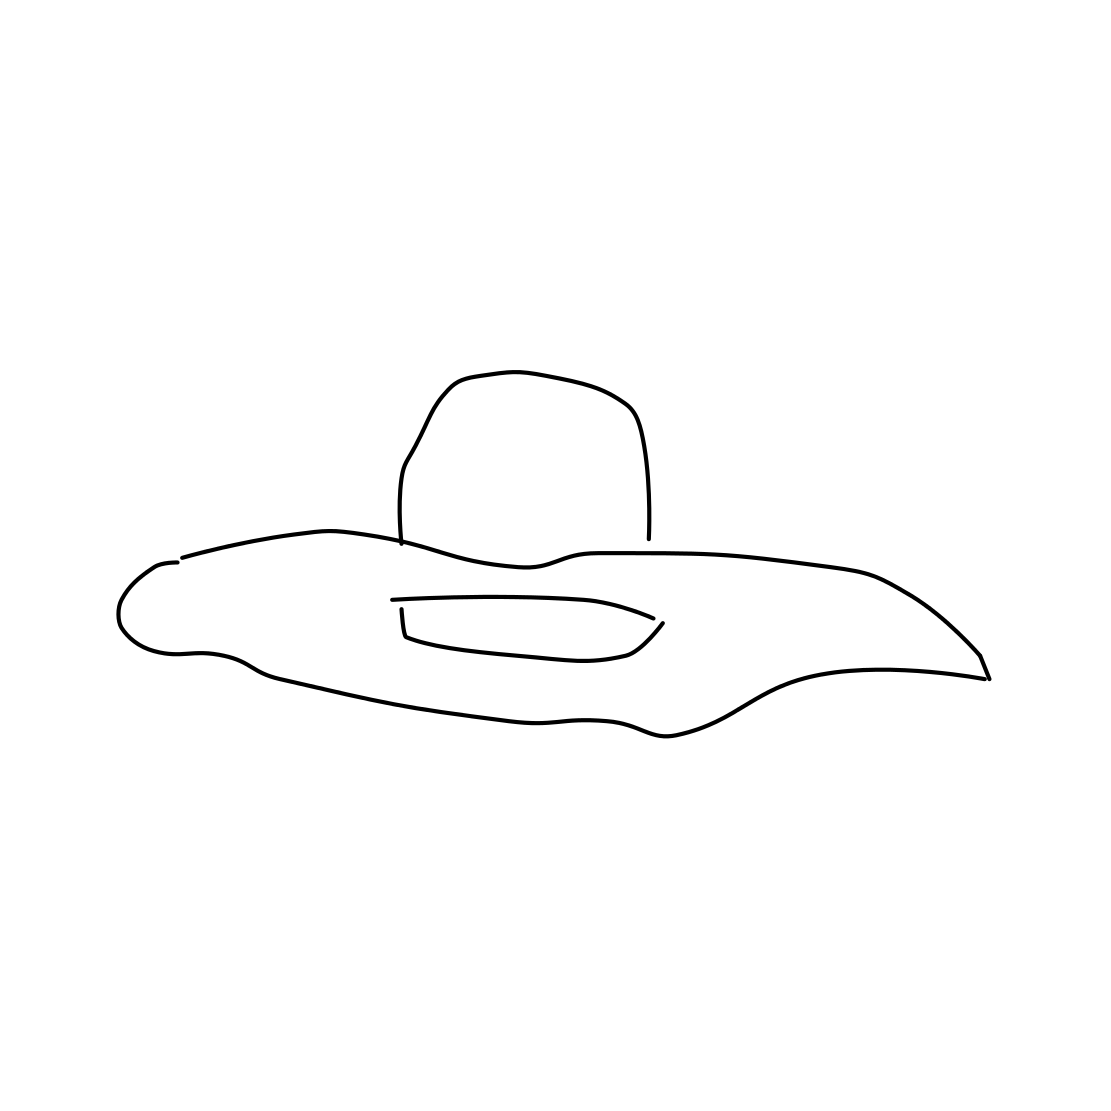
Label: hat